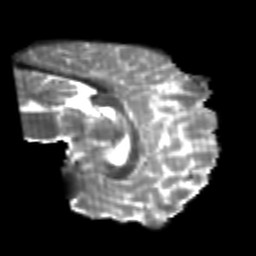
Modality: T2w
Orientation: sagittal
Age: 21
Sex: male
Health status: healthy
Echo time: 0.074 s